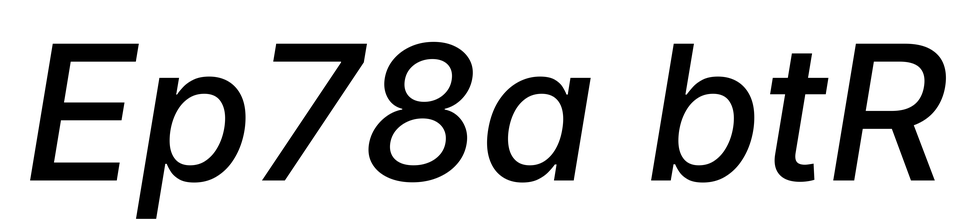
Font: Inter-Italic_Medium_Italic